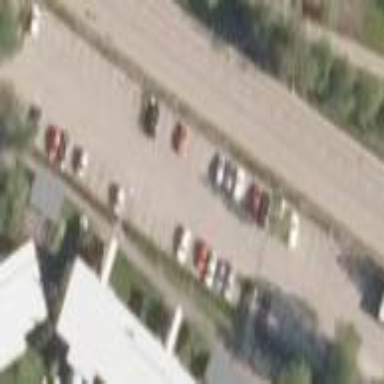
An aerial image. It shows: Parking area with surface.